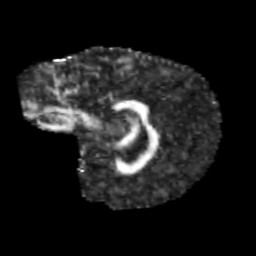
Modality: FA
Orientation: sagittal
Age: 11
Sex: male
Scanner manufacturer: siemens
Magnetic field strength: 3 T
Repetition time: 3.8 s
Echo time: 0.07 s